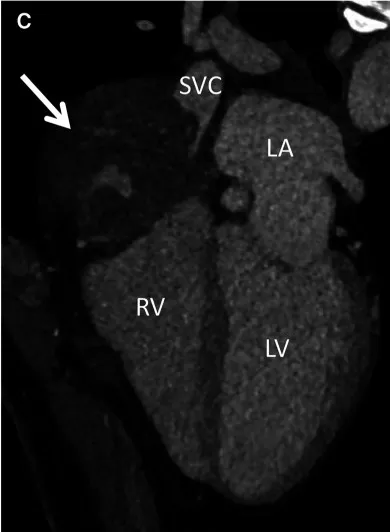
Preoperative echocardiography, cardiac CT and MRI. CT scan. Showed a giant cardiac mass with the invasion of the RA, and ,SVC.
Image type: radiology (ct)